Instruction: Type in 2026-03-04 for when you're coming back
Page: home
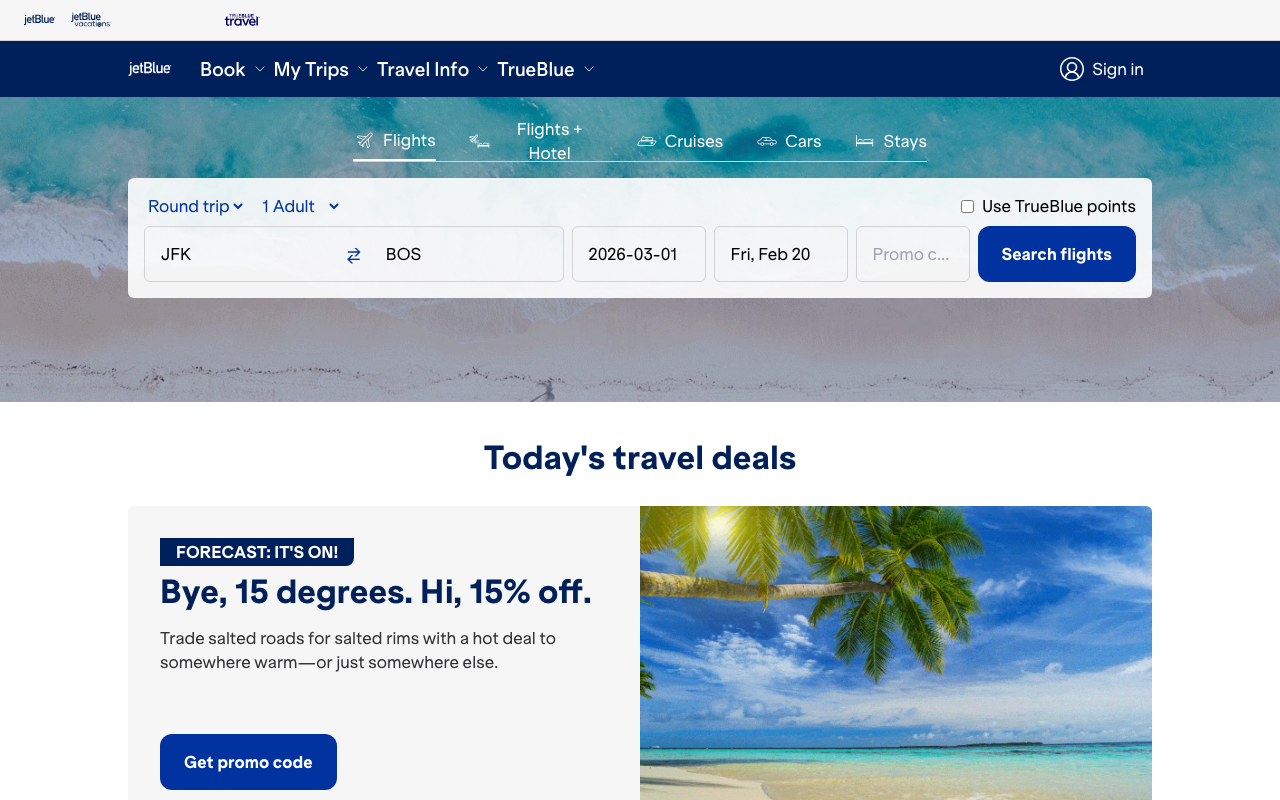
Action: type